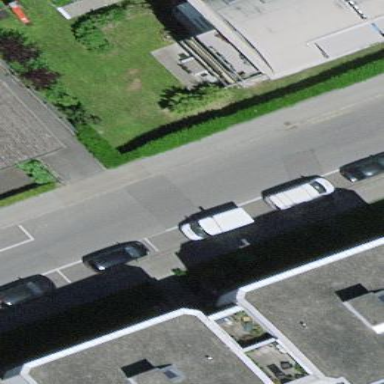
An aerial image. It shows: Parallel street-side parking with asphalt surface.